Interaction volume radius: 5 \u00c5
Interaction volume height: 10 \u00c5
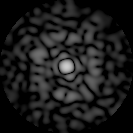
Disorder parameter: 0.8607